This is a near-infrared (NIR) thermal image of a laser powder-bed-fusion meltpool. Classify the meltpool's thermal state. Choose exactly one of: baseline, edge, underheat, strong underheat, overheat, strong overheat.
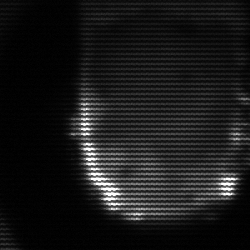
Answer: baseline